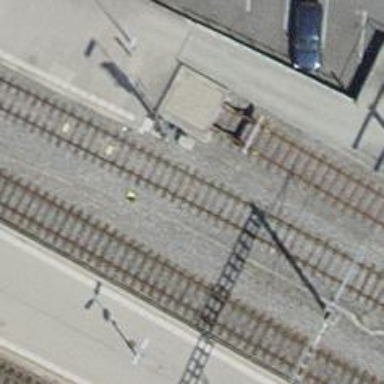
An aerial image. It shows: Railway signal.